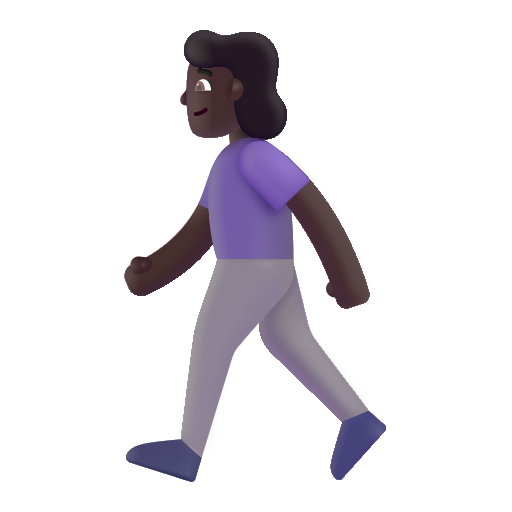
woman walking color dark